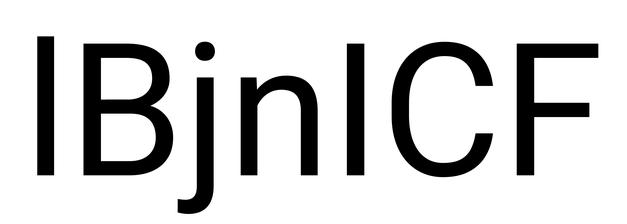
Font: Roboto_Regular